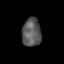
Tissue: lung
Cell type: Epithelial cells
Senescence score: 0.1302
Nuclear area (px): 532
Mean DAPI intensity: 88.917